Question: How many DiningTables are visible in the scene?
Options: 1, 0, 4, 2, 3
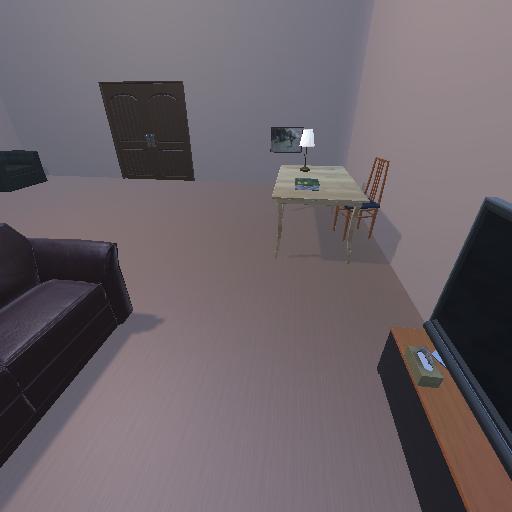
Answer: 1